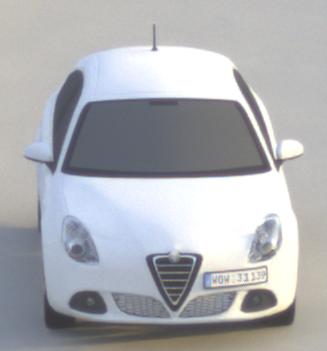
Make: Alfa Romeo
Model: Giulietta 1.4 TB 16V
Detailed model: Giulietta (940)
Model produced from: 2010/05
Model produced until: 2013/03
Doors: 5
Color: white
Road condition: dry road
Daytime: sunrise or sunset
Contrast: low contrast